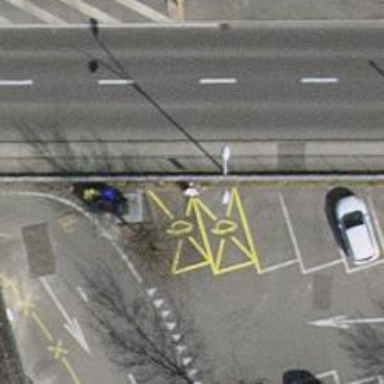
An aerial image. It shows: Charging station.